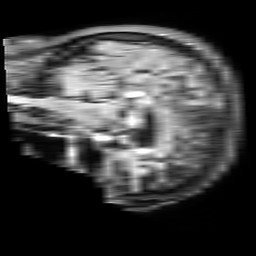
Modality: FLAIR
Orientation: sagittal
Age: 86
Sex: female
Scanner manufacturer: philips
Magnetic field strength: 1.5 T
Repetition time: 10 s
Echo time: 0.14 s